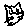
Label: cat